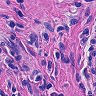
Metastatic tissue present: yes